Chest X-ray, AP view. Patient: 59 years old, sex M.
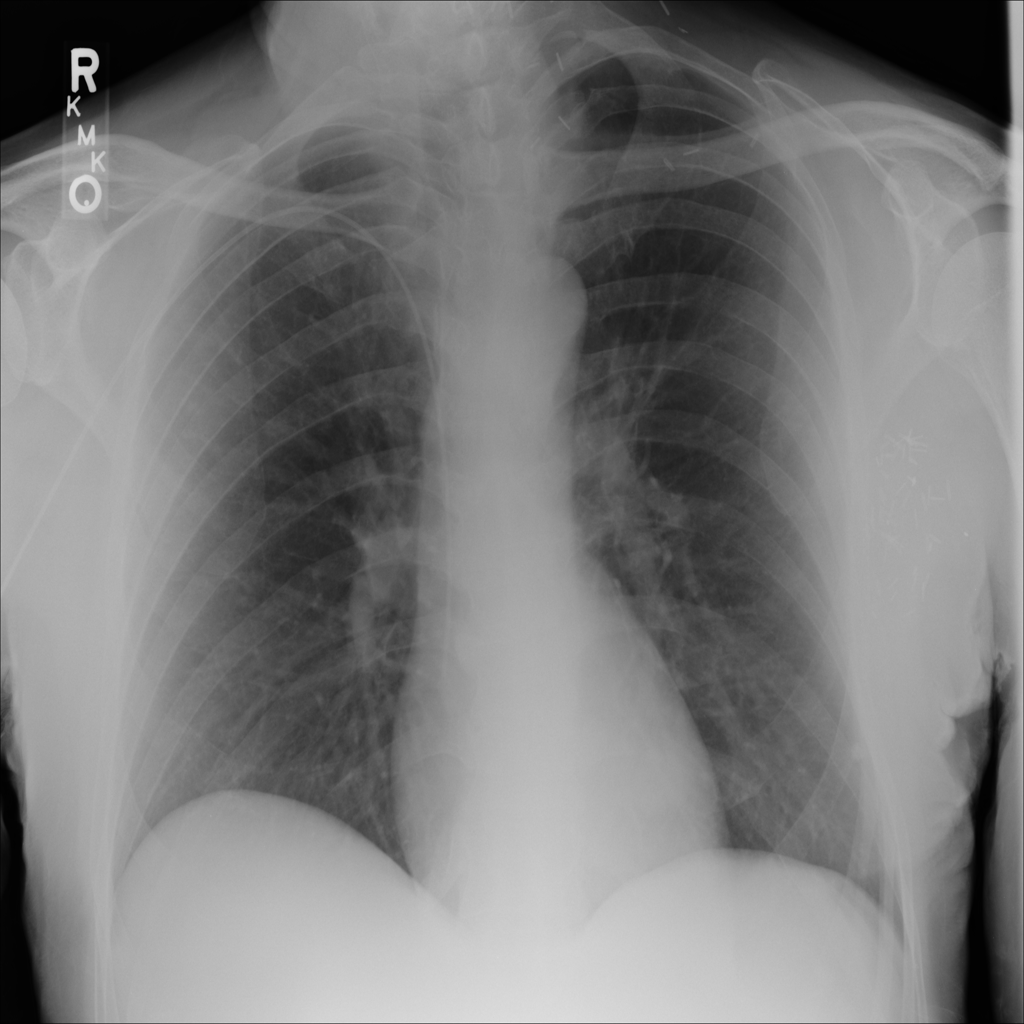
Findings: No Finding